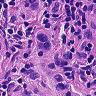
Metastatic tissue present: yes